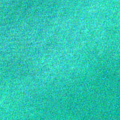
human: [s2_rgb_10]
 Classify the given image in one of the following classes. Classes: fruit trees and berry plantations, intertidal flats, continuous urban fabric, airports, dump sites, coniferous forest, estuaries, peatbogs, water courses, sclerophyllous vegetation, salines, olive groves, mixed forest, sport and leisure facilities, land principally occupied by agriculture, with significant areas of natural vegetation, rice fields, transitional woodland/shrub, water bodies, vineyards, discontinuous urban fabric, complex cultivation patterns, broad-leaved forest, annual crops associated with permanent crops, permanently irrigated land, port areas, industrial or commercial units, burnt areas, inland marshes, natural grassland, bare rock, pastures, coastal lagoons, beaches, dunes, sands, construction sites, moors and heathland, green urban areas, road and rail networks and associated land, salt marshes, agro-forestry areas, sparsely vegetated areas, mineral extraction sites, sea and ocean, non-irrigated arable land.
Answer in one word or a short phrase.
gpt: sea and ocean